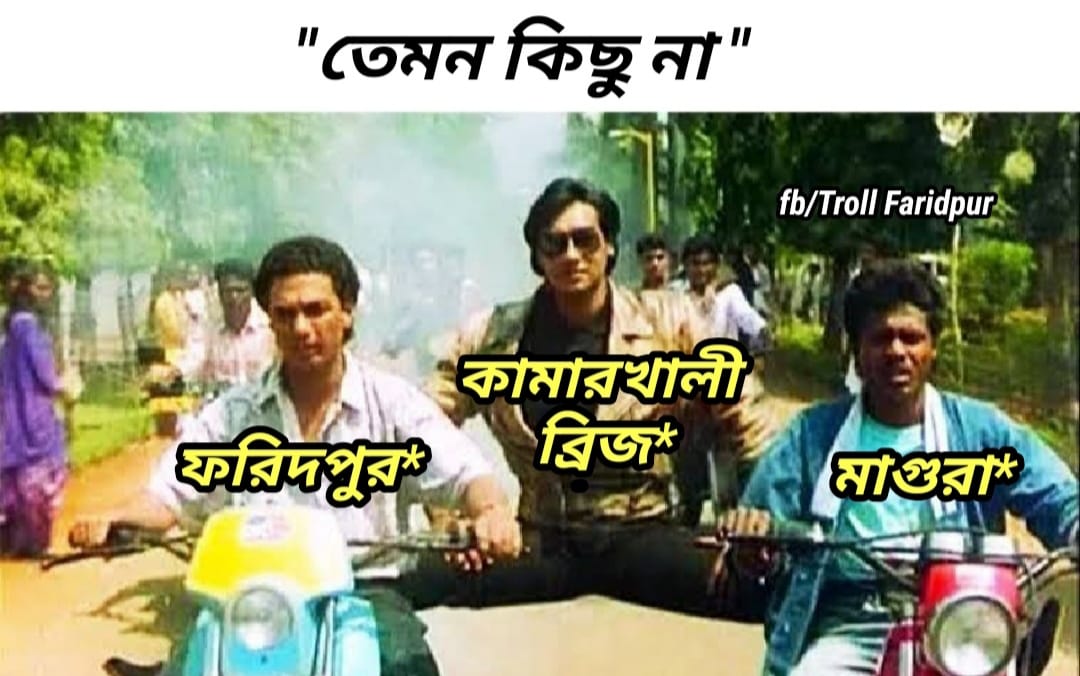
Caption: " তেমন কিছু না "     ফরিদপুর*    কামারখালী ব্রিজ*    মাগুরা *
Label: non-hate